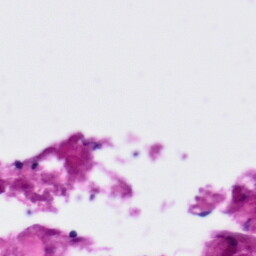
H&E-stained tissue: Tonsil